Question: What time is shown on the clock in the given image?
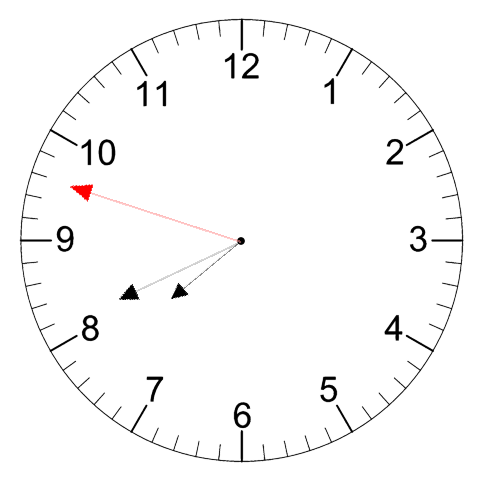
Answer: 07:40:48